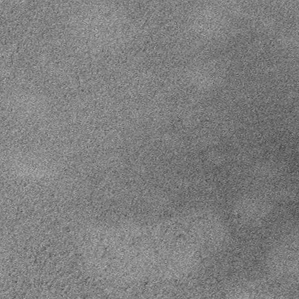
Label: frost